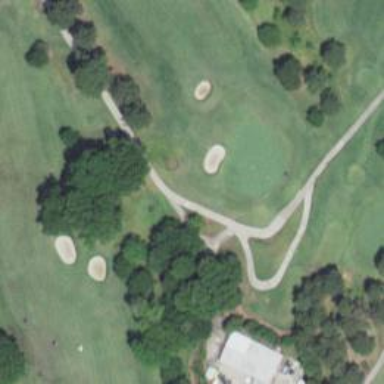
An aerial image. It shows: Path used for both walking and golf.